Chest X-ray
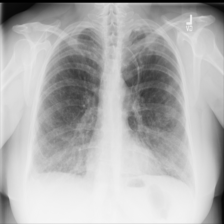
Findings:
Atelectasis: negative
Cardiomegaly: negative
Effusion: negative
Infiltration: negative
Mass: negative
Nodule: negative
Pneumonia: negative
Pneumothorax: positive
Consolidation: negative
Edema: negative
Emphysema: negative
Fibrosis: negative
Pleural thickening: negative
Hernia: negative